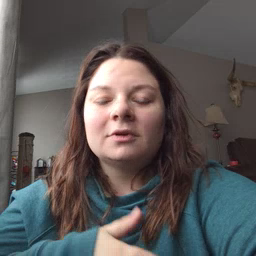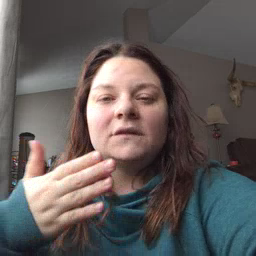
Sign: fish